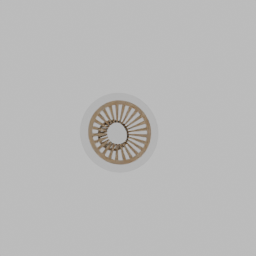
Label: furniture